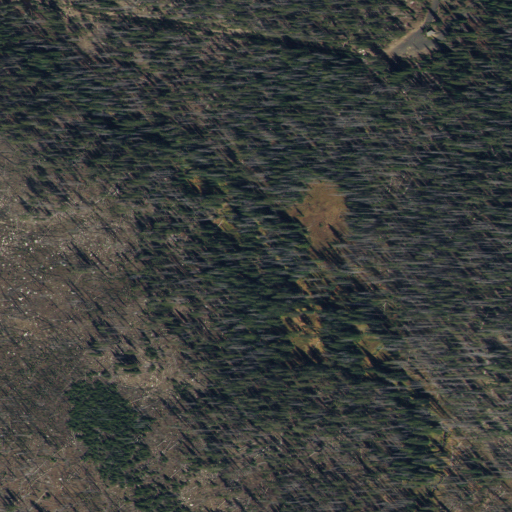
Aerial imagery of plain(s) in Idaho named Round Meadow containing evergreen forest and shrub